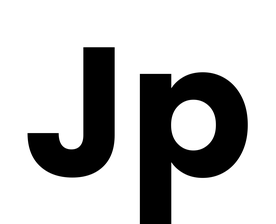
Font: Poppins-Bold